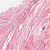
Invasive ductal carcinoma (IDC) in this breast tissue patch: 0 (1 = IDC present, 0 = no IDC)